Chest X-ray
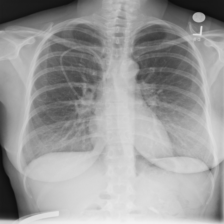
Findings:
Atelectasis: negative
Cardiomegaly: negative
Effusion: negative
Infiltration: negative
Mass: negative
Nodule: negative
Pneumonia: negative
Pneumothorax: negative
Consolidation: negative
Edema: negative
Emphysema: negative
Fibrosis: negative
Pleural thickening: negative
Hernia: negative